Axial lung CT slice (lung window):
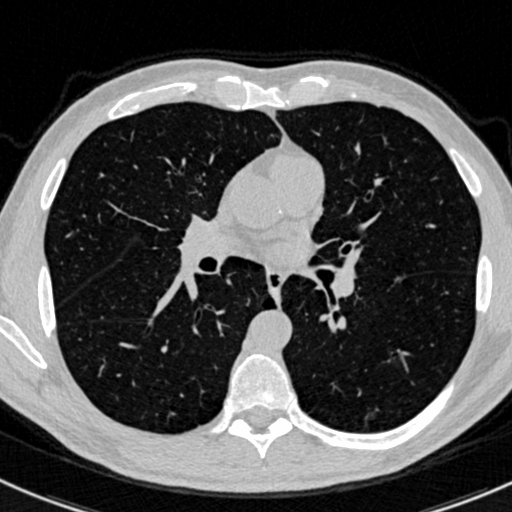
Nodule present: no